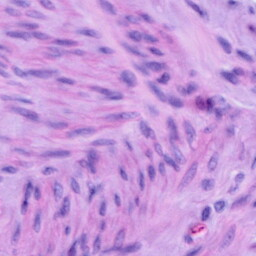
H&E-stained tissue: Cervix